Current action and preconditions to check: trajectory_clear

Your task: For each precondition in the list above, predict whether it will hold at this action.

Consider the current scene as observed from the mobile robot's camera, and analyze the predicted future states of all dynamic agents (e.g., people, animals, vehicles, or any moving entities) within the NEXT SECOND.

IMPORTANT: Only answer "very likely" if you are absolutely certain—based on strong, clear evidence—that a dynamic agent will violate the precondition in the predicted future state. Do NOT answer "very likely" for unlikely, ambiguous, or low-probability risks.

Ask yourself for each precondition: Is there a high probability, with clear and convincing evidence, that the predicted future states of any dynamic agent will interfere with the predicted future state of the currently executing action within the NEXT SECOND, causing that precondition to fail?

Assess the risk level based on these predictions. Use "likely" or "very likely" if motions create a clear risk of interference.

Use "neutral" or "improbable" if agents are nearby but their predicted paths are clearly diverging or non-conflicting.

Failure Risk Categories: "very improbable", "improbable", "neutral", "likely", "very likely"

Answer Format: Output ONLY the probability_of_failure value from these categories: "very improbable", "improbable", "neutral", "likely", "very likely"

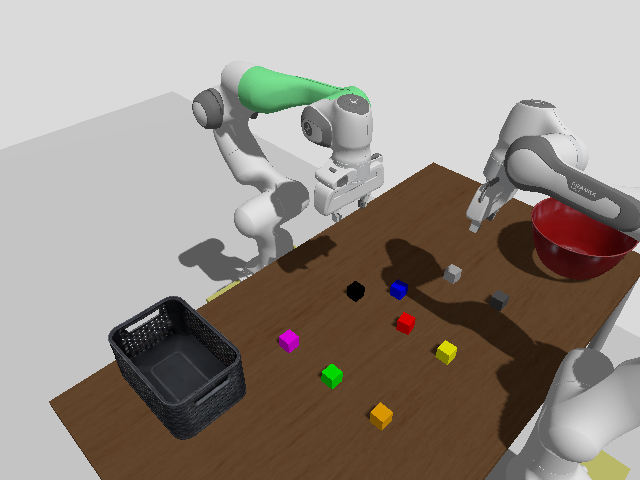

Answer: improbable